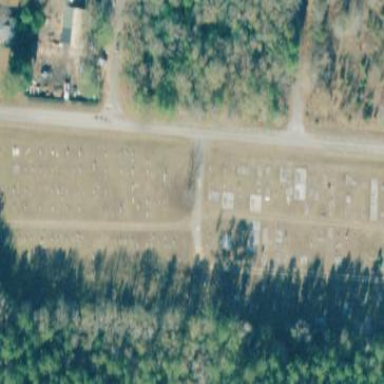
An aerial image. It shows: Cemetery.